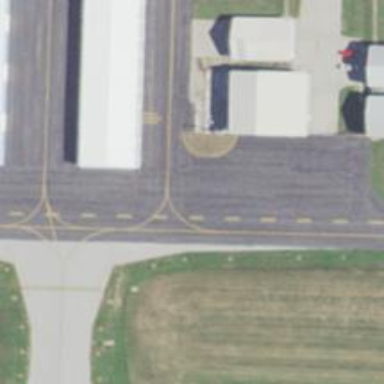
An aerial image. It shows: View of taxiway at the airport.